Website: ulta-beauty
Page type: account-selection
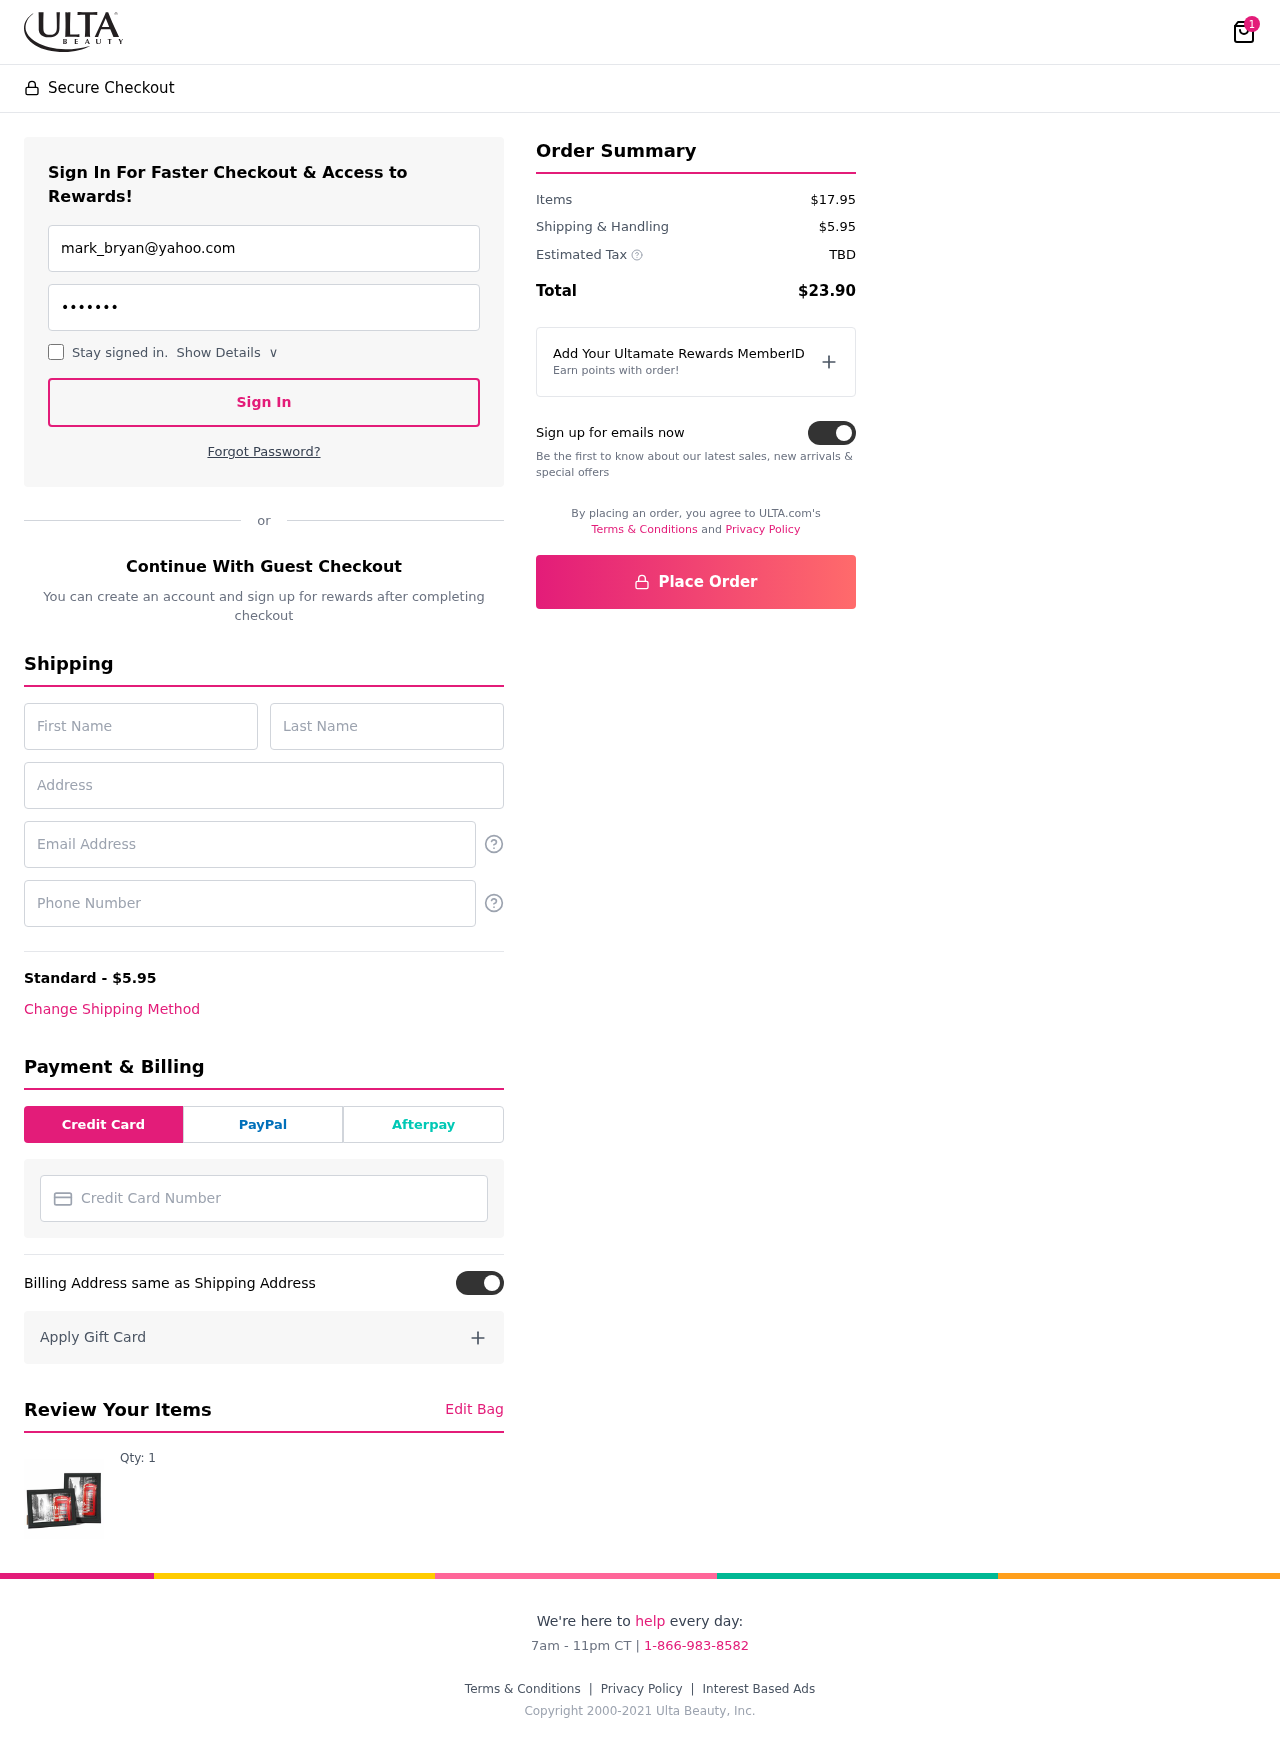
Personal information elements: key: PII_CARD_NUMBER
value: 5160 3039 5089 0726
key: PII_EMAIL
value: mark_bryan@yahoo.com
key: PII_EMAIL2
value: mark_bryan@yahoo.com
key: PII_FIRSTNAME
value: Mark
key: PII_LASTNAME
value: Bryan
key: PII_PHONE
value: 5684854054
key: PII_STREET
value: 841 Anderson Fords Apt. 510
Product elements: key: PRODUCT1_QUANTITY
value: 1
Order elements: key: ORDER_NUM_ITEMS
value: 1
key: ORDER_SHIPPING_COST
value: $5.95
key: ORDER_SUBTOTAL
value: $17.95
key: ORDER_TAX
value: TBD
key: ORDER_TOTAL
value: $23.90